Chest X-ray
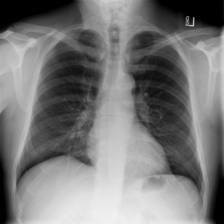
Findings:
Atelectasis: negative
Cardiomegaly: negative
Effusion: negative
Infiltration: negative
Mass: negative
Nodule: negative
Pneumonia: negative
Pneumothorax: negative
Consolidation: negative
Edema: negative
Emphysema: negative
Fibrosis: negative
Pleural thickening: negative
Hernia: negative